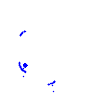
Particle: electron